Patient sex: M
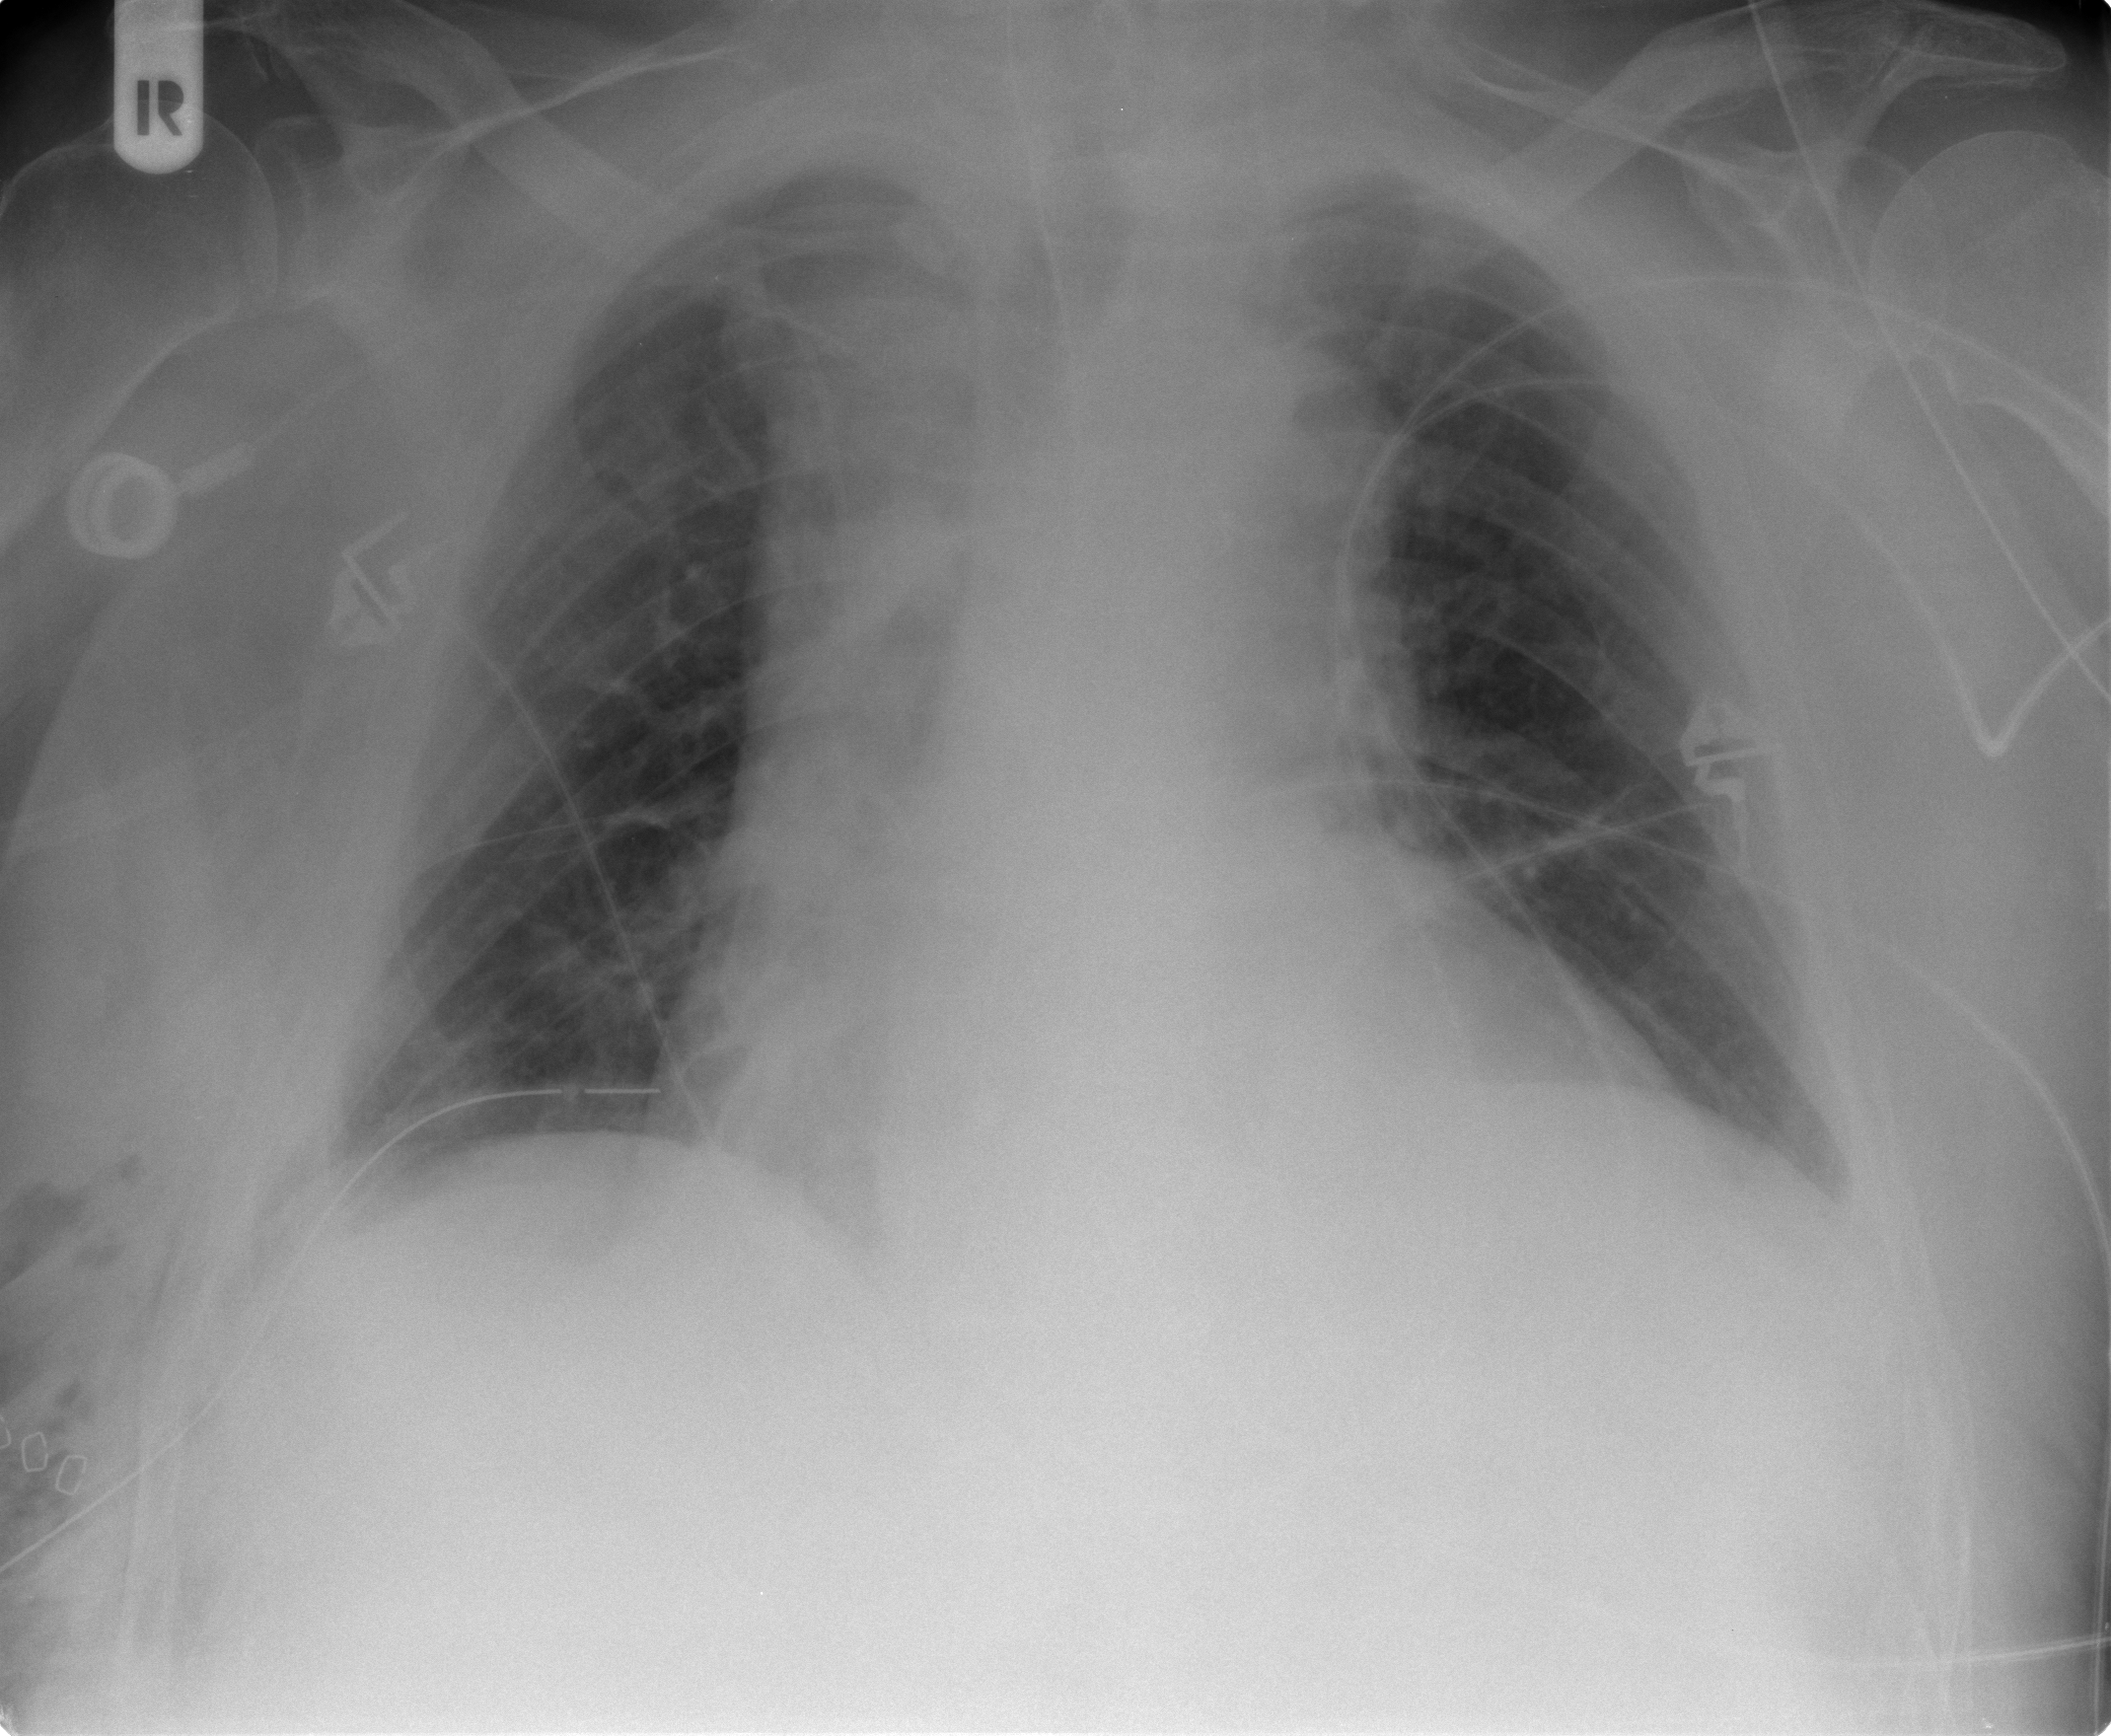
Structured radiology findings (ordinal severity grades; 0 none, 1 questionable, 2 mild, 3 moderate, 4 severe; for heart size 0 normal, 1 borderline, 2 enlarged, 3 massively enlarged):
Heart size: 0
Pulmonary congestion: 2
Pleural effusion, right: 1
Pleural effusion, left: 1
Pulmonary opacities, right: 0
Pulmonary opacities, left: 0
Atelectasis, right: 1
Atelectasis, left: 2